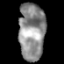
Tissue: prostate
Cell type: Others
Senescence score: 0.3105
Nuclear area (px): 1464
Mean DAPI intensity: 142.324